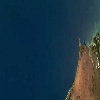
Label: water